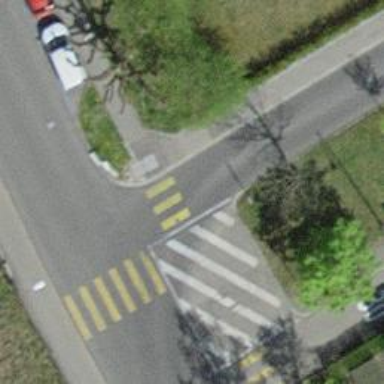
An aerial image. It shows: Uncontrolled crossing on the road.